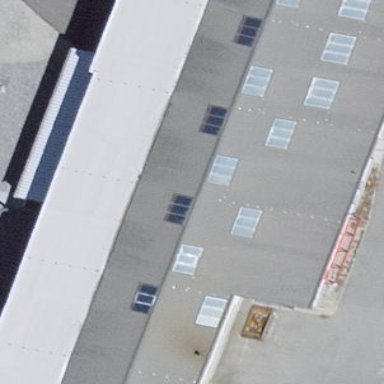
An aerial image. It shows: Building used as railway workshop.